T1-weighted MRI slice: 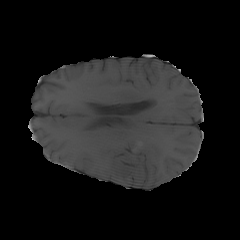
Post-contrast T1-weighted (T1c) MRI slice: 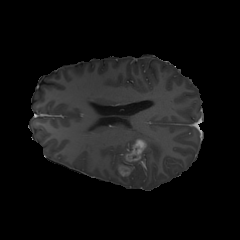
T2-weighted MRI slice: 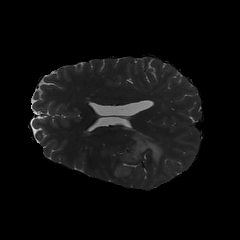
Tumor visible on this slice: yes